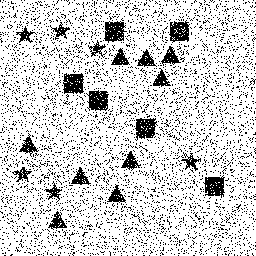
Squares: 6
Triangles: 9
Stars: 6
Total shapes: 21